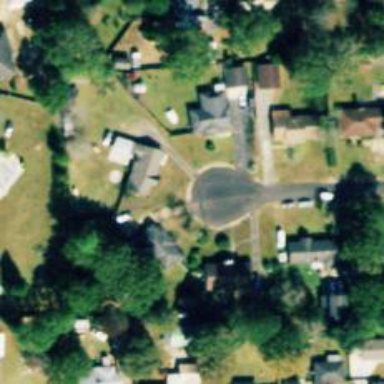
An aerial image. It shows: Turning circle on the road.